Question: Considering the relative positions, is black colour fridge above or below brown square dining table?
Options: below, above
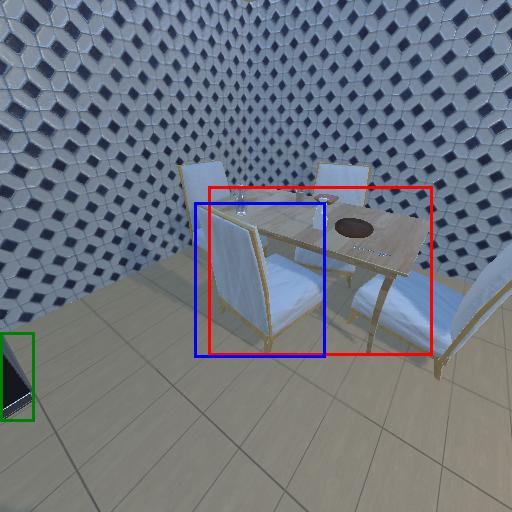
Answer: below